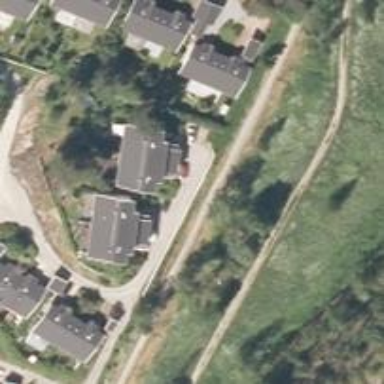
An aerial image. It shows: Living street.